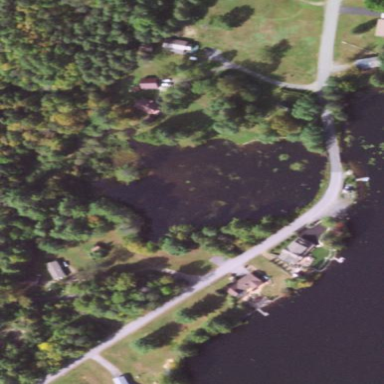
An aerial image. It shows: Serene pond surrounded by nature.